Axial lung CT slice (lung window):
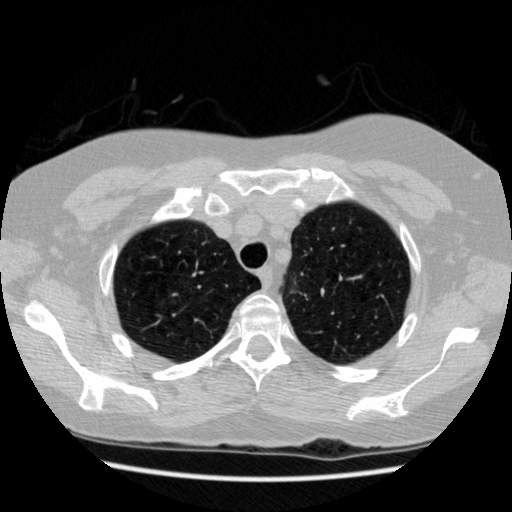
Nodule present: no